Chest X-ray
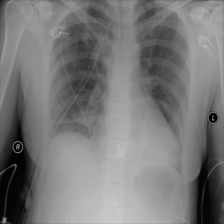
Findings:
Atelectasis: positive
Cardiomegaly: negative
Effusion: negative
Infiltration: negative
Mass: negative
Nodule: negative
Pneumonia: negative
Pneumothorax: positive
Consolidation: negative
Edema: negative
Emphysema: positive
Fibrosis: negative
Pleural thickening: negative
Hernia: negative